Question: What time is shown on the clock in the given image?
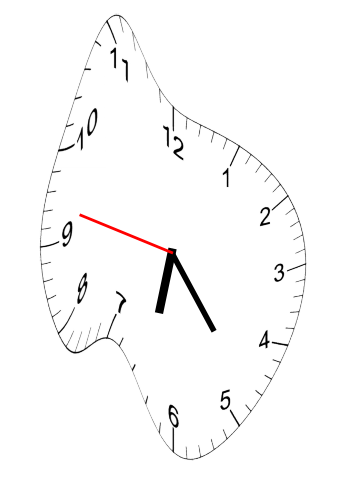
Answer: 06:23:47